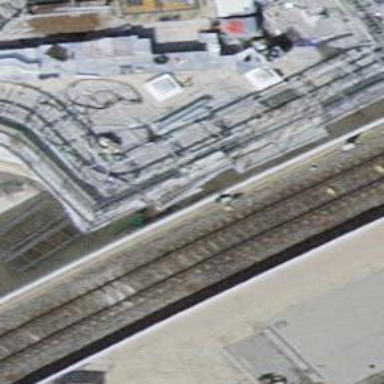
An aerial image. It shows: Railway signal.